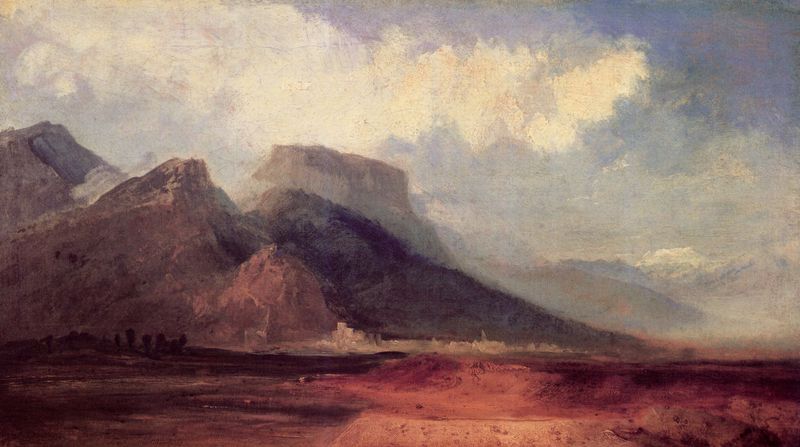
Titel: Grenoble vom River Drac aus gesehen, im Hintergrund der Mont Blanc
Künstler: William Turner
Standort: London
Institution: Tate Gallery
Schlagwörter: berg, blau, dunkel, felsen, gemälde, himmel, schatten, weiß, wolken, bäume, grün, landschaft, menschen, sand, see, stadt, braun, bunt, grau, hell, licht, orange, pastell, rücken, schwarz, zeichnung, eis, rot, schnee, wolke, malerei, rahmen, steine, bild, öl, ebene, einsamkeit, erde, ferne, horizont, häuser, hügel, natur, weite, busch, büsche, einsam, sonne, boden, pflanzen, rosa, tal, turm, abhang, trocken, berge, fels, gebirge, gipfel, gletscher, hang, klippen, leer, leere, wüste, dorf, dunst, lila, luftperspektive, nebel, violett, steil, silhouette, böschung, romantik, tiefe, abendrot, menschenleer, ortschaft, burg, türme, vulkan, festung, landschaftsbild, baumgruppe, karg, siedlung, atmosphäre, verblauung, plateau, bergrücken, hänge, schemen, rottmann, staffelung, prärie, bergfuß, bergformation, campagnia, durchdringing, tafelberg, verbläuung, rotz, büsche3, 1900, verge, gebirgsausläufer, wolkje, wolken zeichnung